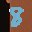
Label: 8